Group 1:
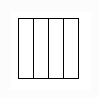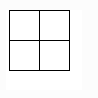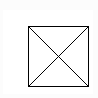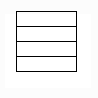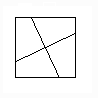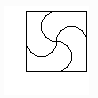
Group 2:
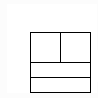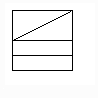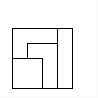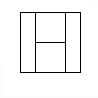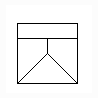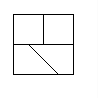
Rule separating the two groups: Square divided into four areas of the same size and shape vs. not so.
Concepts: same, same_shape, square
Author: "Lewis"